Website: apple
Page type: payment
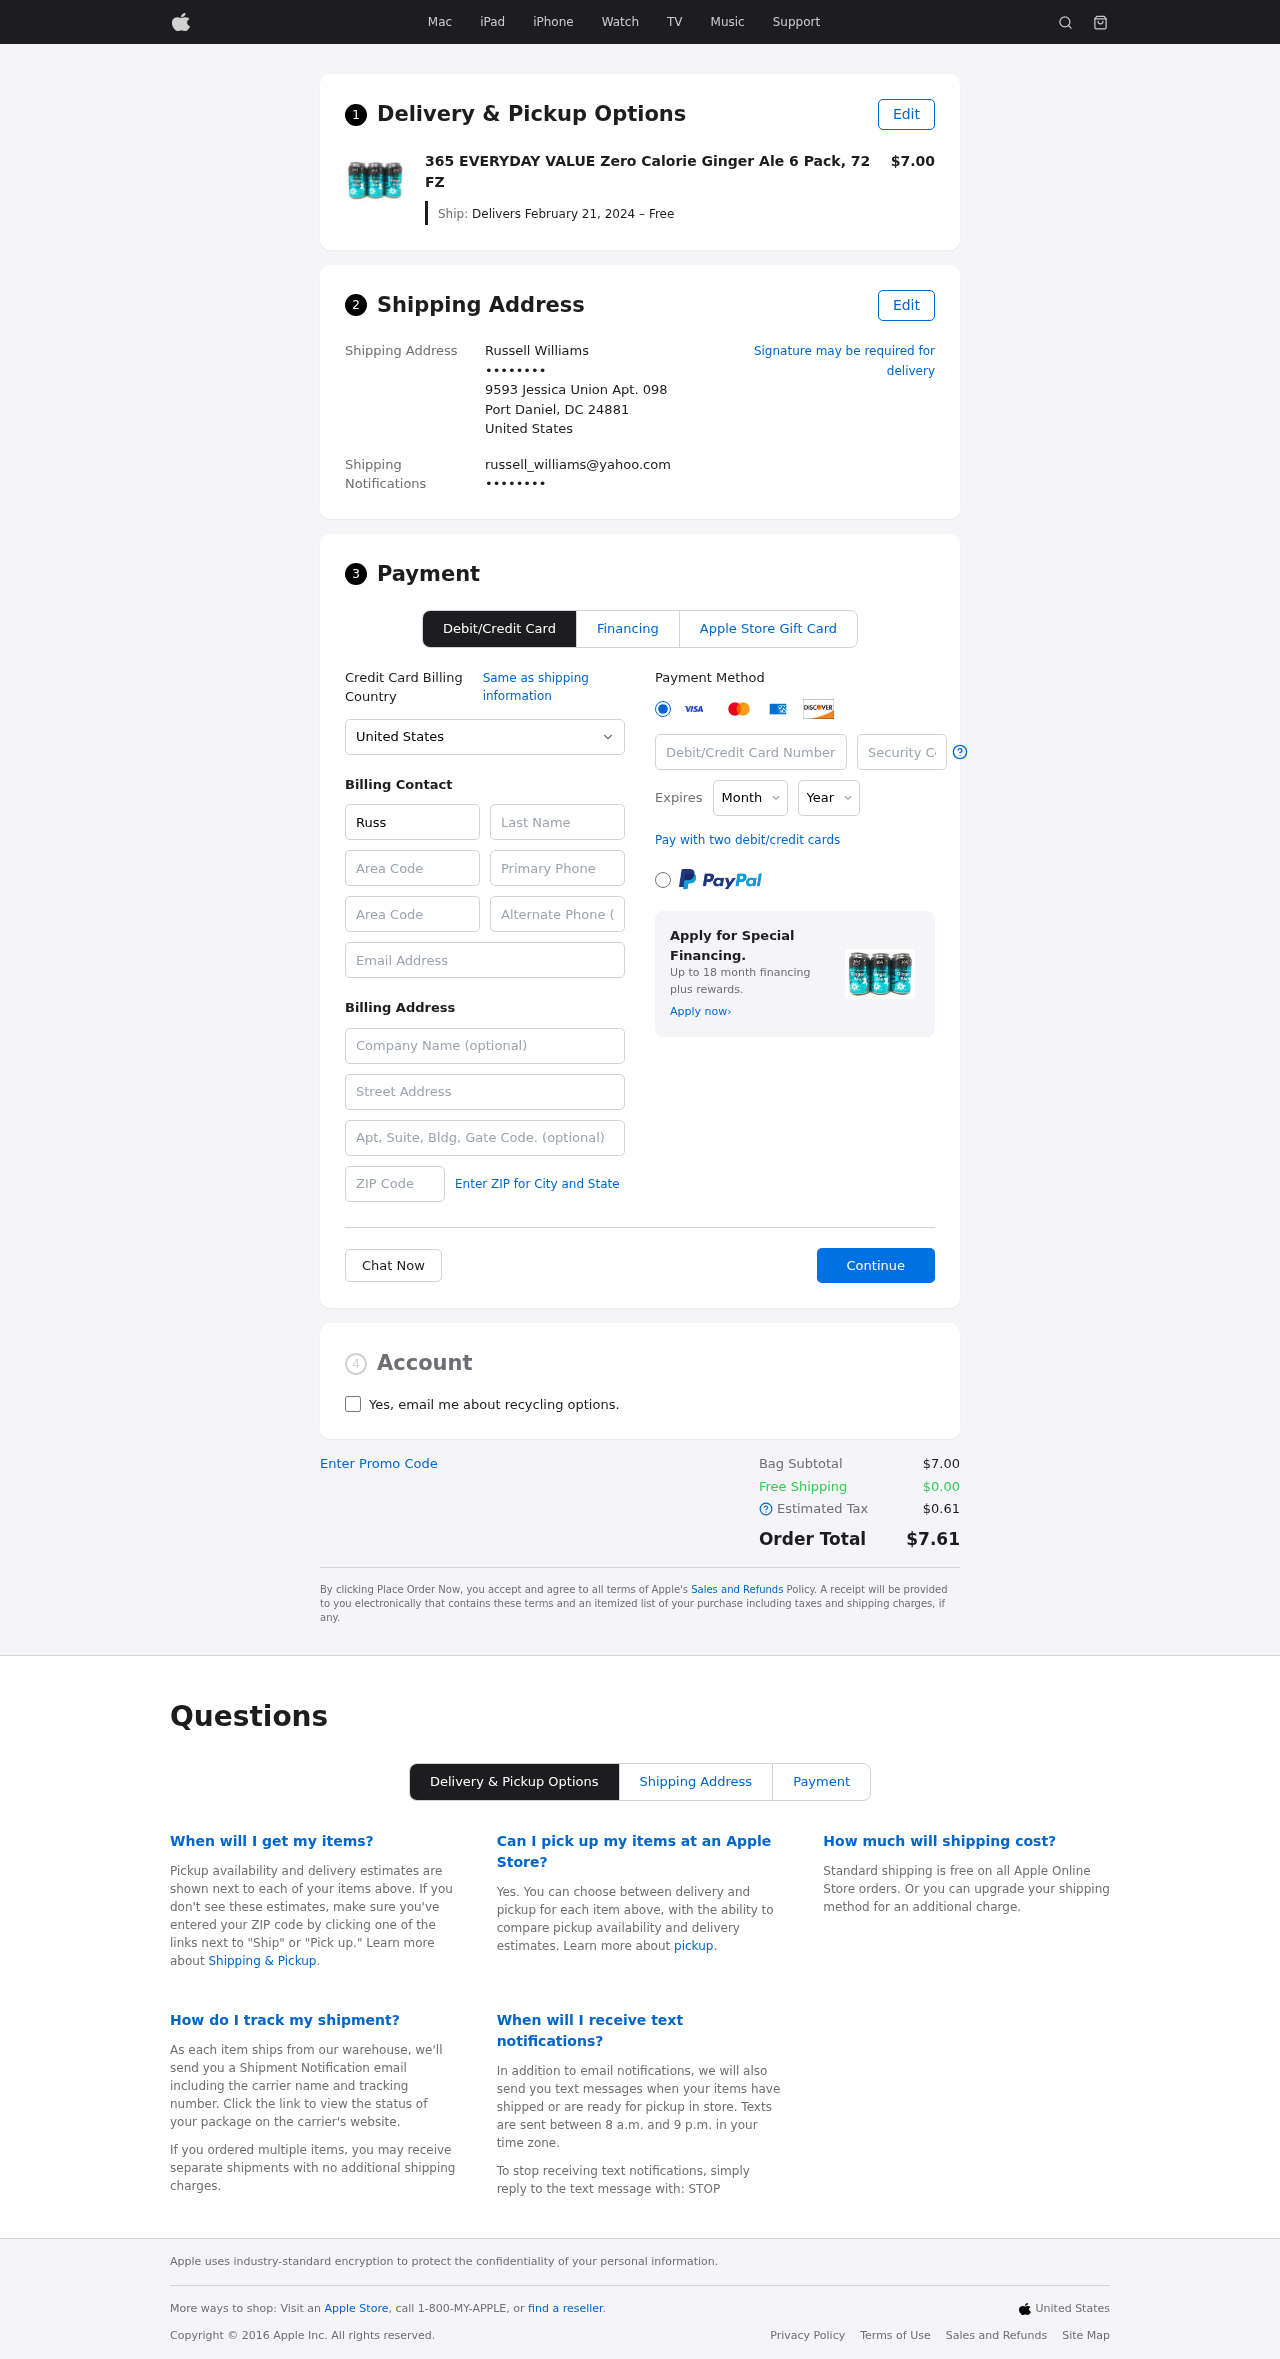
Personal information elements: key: PII_CARD_CVV
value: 980
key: PII_CARD_EXPIRY_MONTH
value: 02
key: PII_CARD_EXPIRY_YEAR
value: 26
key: PII_CARD_NUMBER
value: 6555 0690 6620 4380
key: PII_CITY_STATE_ZIP
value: Port Daniel, DC 24881
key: PII_COUNTRY
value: United States
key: PII_EMAIL
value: russell_williams@yahoo.com
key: PII_EMAIL2
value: russell_williams@yahoo.com
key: PII_FIRSTNAME
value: Russell
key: PII_FULLNAME
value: Russell Williams
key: PII_LASTNAME
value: Williams
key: PII_PHONE3
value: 8113032318
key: PII_PHONE_ALT
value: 5148760886
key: PII_PHONE_ALT_AREA
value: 514
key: PII_PHONE_AREA
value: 811
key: PII_SECURITY_CODE
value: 3571
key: PII_STREET
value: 9593 Jessica Union Apt. 098
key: PII_PHONE
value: ••••••••
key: PII_PHONE2
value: ••••••••
Product elements: key: PRODUCT1_NAME
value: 365 EVERYDAY VALUE Zero Calorie Ginger Ale 6 Pack, 72 FZ
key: PRODUCT1_PRICE
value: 7
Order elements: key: ORDER_DELIVERY_DATE
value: Delivers February 21, 2024 – Free
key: ORDER_SUBTOTAL
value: $7.00
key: ORDER_SHIPPING_COST
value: $0.00
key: ORDER_TAX
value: $0.61
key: ORDER_TOTAL
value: $7.61